Question: I have this table for the price of rooms with diffrent season ( high , low ) season
how can get total price for 5 days with diffrent days and diffrent season ..
look at this table

this is my command ( mysql )
I want to get the total price for 10 nights from to
'''
select sum(
case when dayname('2013-01-07') = 'Monday' then coalesce(prices.room_price , def.room_price)
when dayname('2013-01-07') = 'Sunday' then coalesce(prices.room_price , def.room_price)
)as TotalPrice
from (select strtodate('2013-01-07' , '%Y-%m-%d') as thedate
select strtodate('2013-01-08' , '%Y-%m-%d') as thedate ) dates left outer join ts_room_prices prices
on dates.thedate between prices.season_start and prices.season_end cross join ts_room prices def on def.season_name = 'default'
'''
---
---
## addition
I wrote this command but still dosen't work
'''
select sum(coalesce(prices.room_price , def.room_price) ) as TotalPrice
from (select strtodate('2013-01-07' , '%Y-%m-%d') as thedate union all
select strtodate('2013-01-08' , '%Y-%m-%d') as thedate
) dates left outer join
ts_room_prices prices
on dates.thedate between prices.season_start and prices.season_end and
dayname(dates.thedate) = prices.dayofweek join ts_room_prices def
on def.season_name = 'default' and
def.hotel = 3233 and
def.dayofweek = dayname(dates.thedate)
'''
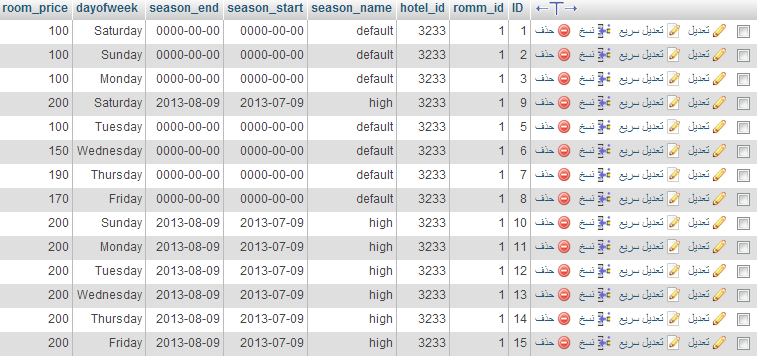
Answer: Here is the query:
'''
select sum(coalesce(prices.room_price , def.room_price) ) as TotalPrice
from (select strtodate('2013-01-07' , '%Y-%m-%d') as thedate union all
select strtodate('2013-01-08' , '%Y-%m-%d') as thedate
) dates left outer join
ts_room_prices prices
on dates.thedate between prices.season_start and prices.season_end and
dayname(dates.thedate) = prices.dayofweek join ts_room prices def
on def.season_name = 'default' and
def.hotel = <whatever the hotel is> and
def.dayofweek = dayname(dates.thedate)
'''
Notice that the 'sum()' expression is much simpler and the day of week is now in the joins. I also added the hotel condition for getting the default values -- this should be in the other query as well.
Remember that you have to put all the dates in the initial subquery, combined with 'union all'.